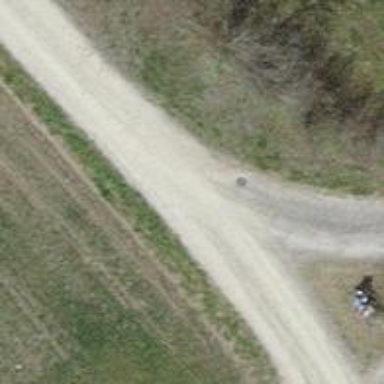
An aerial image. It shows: Track with fine gravel surface of grade2 quality.